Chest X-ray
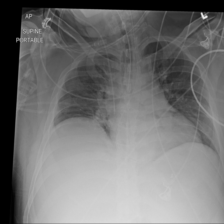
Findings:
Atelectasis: positive
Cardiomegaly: negative
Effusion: negative
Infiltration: negative
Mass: negative
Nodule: negative
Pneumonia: negative
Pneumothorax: negative
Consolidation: negative
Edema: negative
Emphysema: negative
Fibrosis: negative
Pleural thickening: negative
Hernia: negative